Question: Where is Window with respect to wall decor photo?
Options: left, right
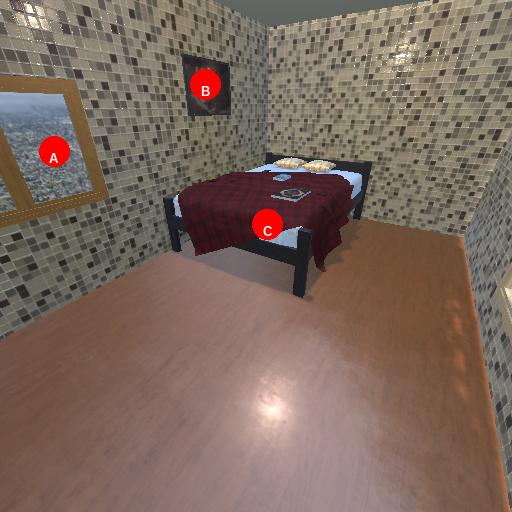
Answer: left